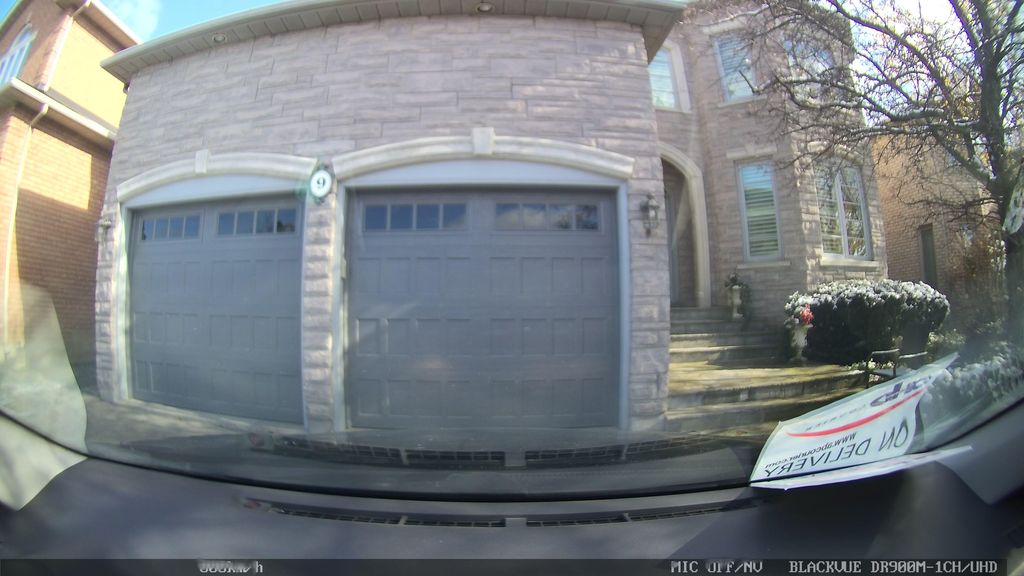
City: toronto